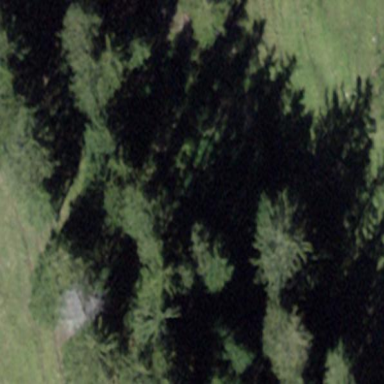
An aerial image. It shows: Forest area.